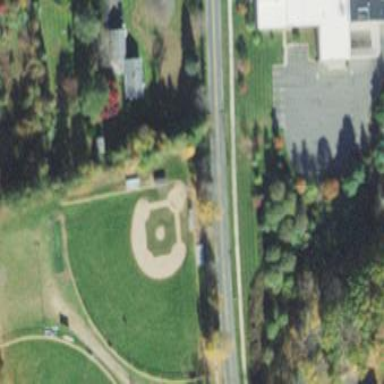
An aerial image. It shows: Baseball pitch for leisure land activities.